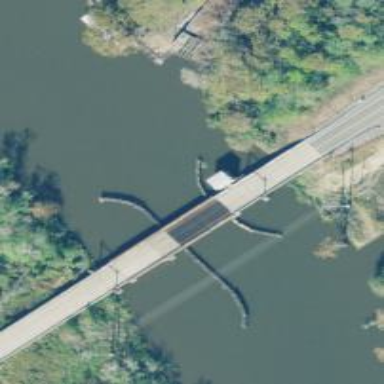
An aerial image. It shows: Swing bridge over primary highway.